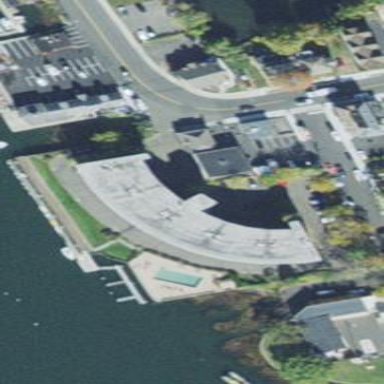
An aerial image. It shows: Part of building.